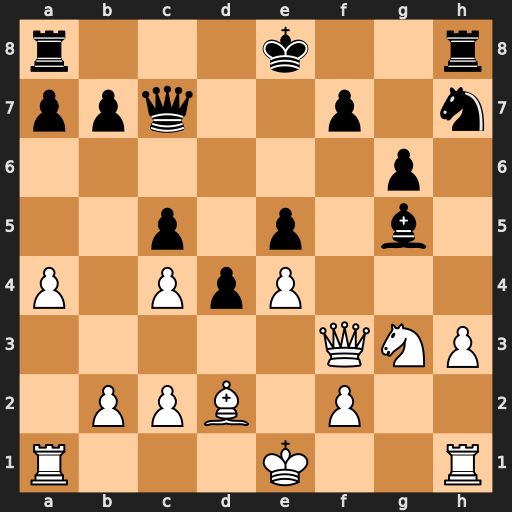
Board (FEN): r3k2r/ppq2p1n/6p1/2p1p1b1/P1PpP3/5QNP/1PPB1P2/R3K2R
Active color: w
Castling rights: KQkq
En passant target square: -
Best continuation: Bxg5 Nxg5 Qf6 Rh4 Qxg5